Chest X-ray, PA view. Patient: 54 years old, sex M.
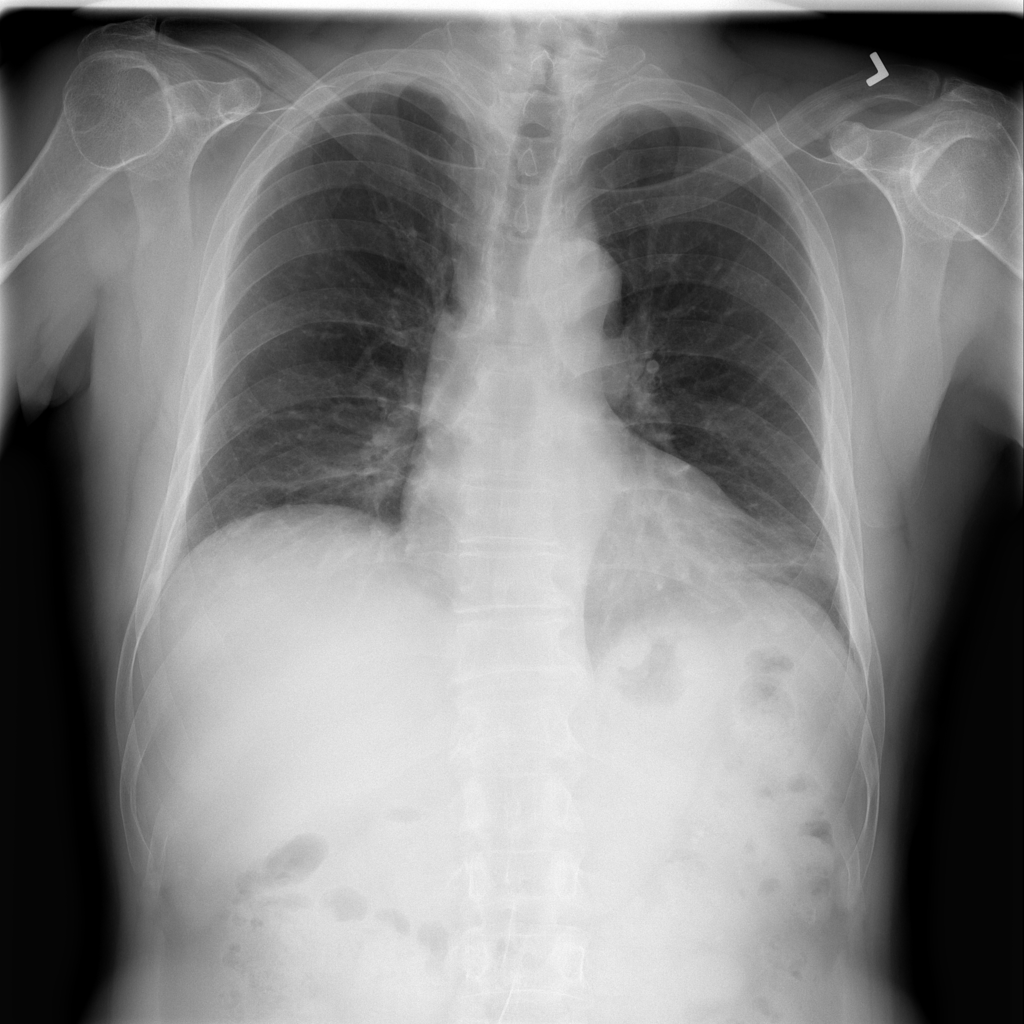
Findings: Atelectasis